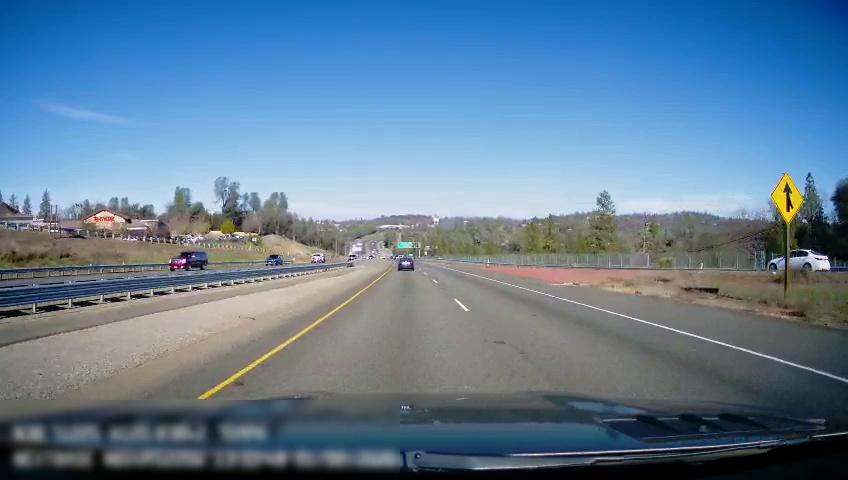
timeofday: Day
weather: Sunny
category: Drivable Space
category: Drivable Space
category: Vehicles | SUV
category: Vehicles | Car
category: Vehicles | Truck
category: Vehicles | Car
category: Vehicles | Car
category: Lanes | Current Lane
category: Lanes | Current Lane
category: Lanes | Alternate Lane
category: Traffic | Signs
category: Traffic | Signs